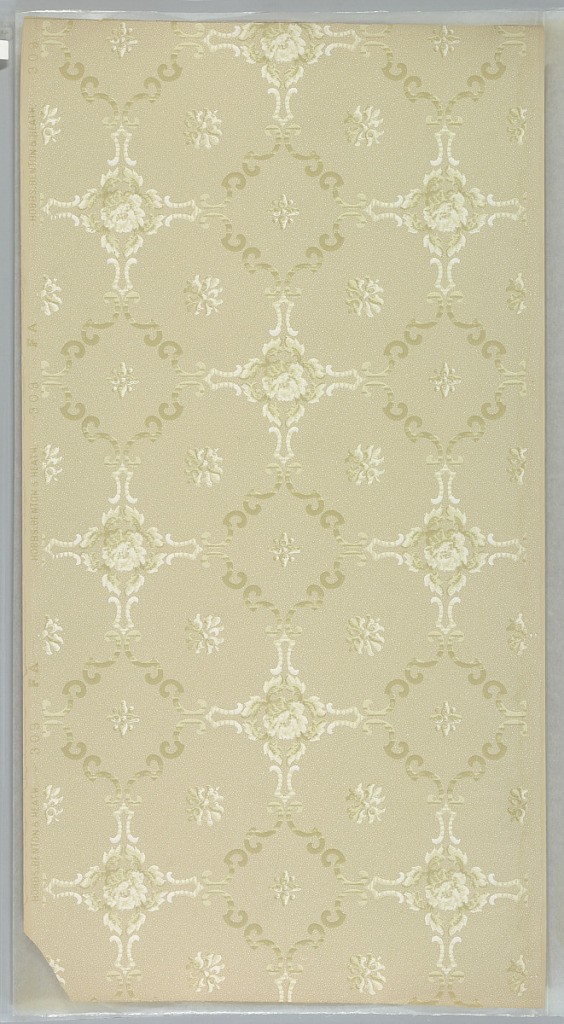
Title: Ceiling paper
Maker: Hobbs, Benton & Heath, Hoboken, New Jersey
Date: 1905–1915
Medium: Machine-printed paper
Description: Diagonal squares and rectangles made up of scrolls with fleurons and roses. Background has dots and vermiculation. Ground is beige. Printed in light greens, white, tan. Bottom corner is ripped off.
Printed in selvedge: HOBBS. BENTON & HEATH Co.